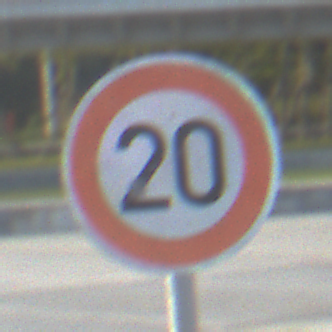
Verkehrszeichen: Geschwindigkeit20
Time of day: SunriseSunset
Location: Outdoor (Urban)
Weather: Clear
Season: NotSpecified
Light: Natural